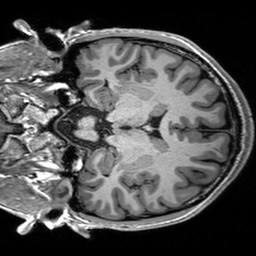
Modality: T1w
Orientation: coronal
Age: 22
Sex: male
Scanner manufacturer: siemens
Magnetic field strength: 3 T
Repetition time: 2.53 s
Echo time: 0.00227 s